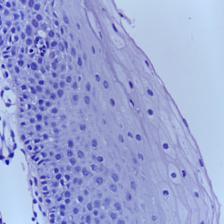
Diagnosis: Normal